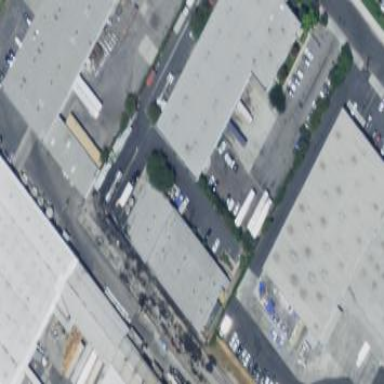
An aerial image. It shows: Warehouse building.